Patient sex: F
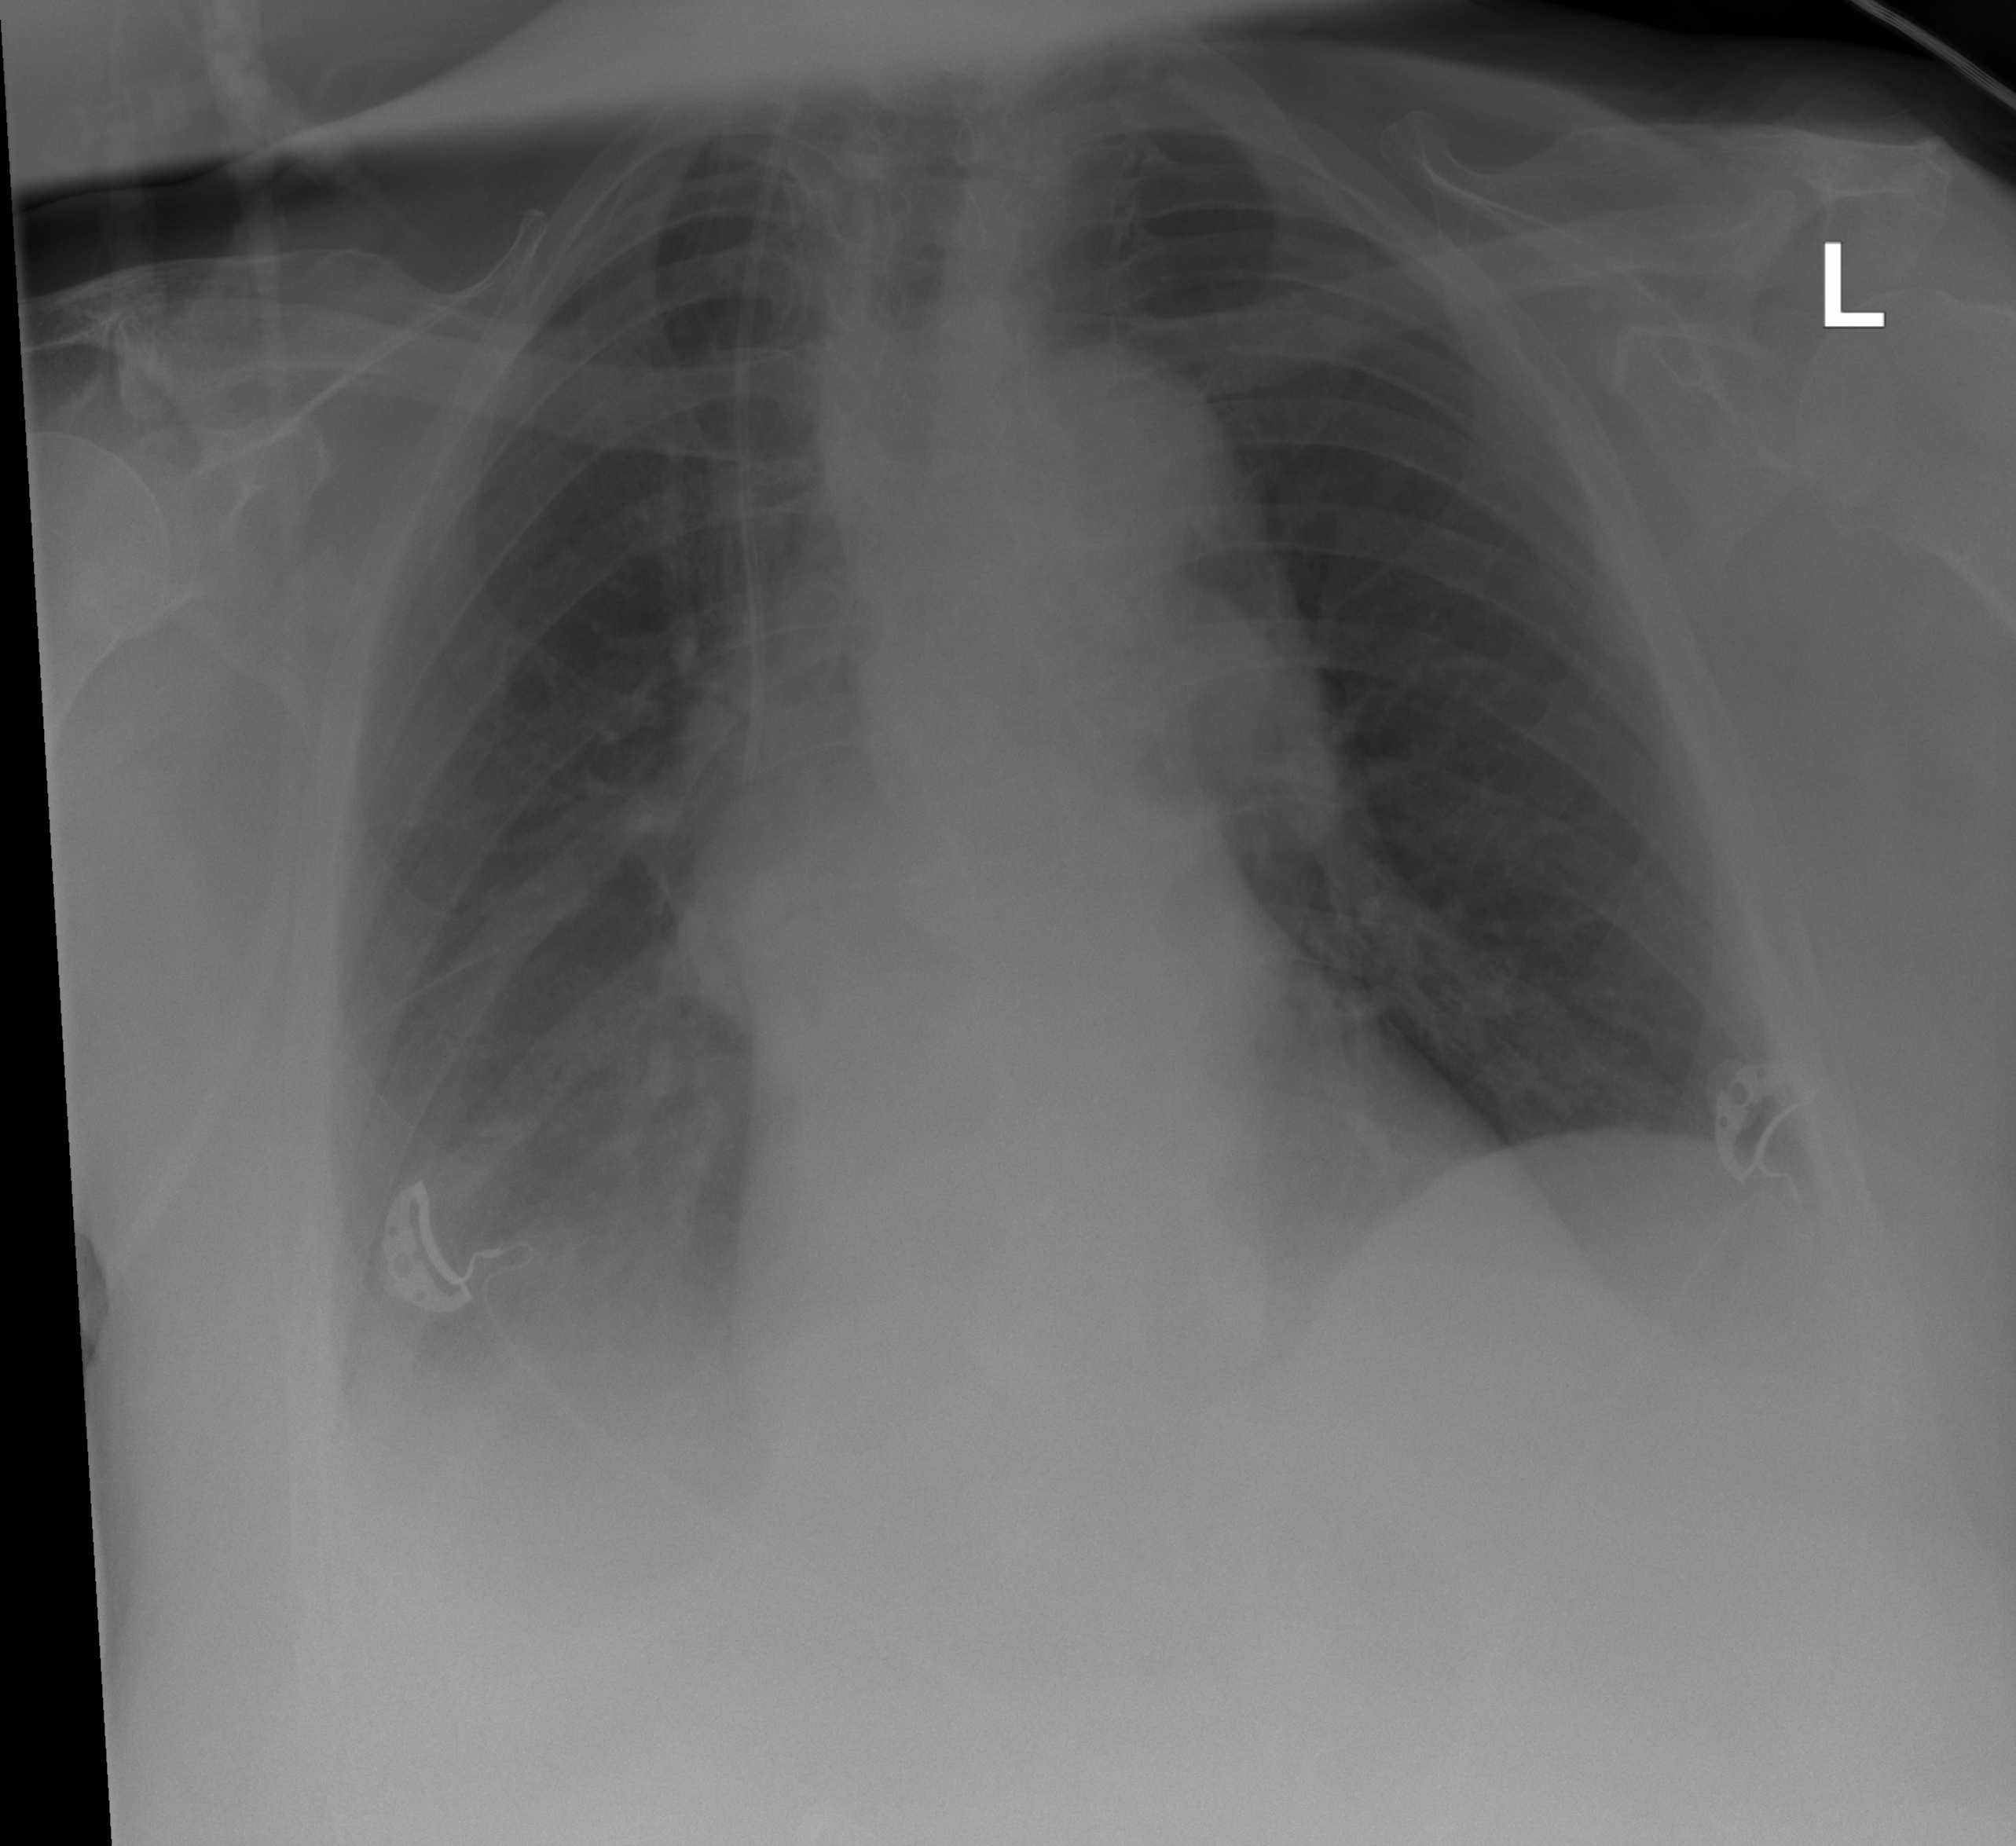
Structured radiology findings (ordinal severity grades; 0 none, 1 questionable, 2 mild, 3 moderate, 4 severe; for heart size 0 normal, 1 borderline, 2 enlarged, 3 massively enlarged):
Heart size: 0
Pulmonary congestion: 0
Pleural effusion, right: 2
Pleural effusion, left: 0
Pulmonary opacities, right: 1
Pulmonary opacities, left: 0
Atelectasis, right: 0
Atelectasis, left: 0